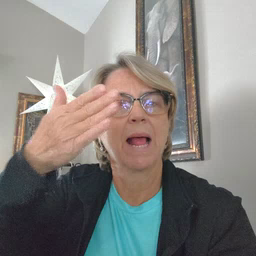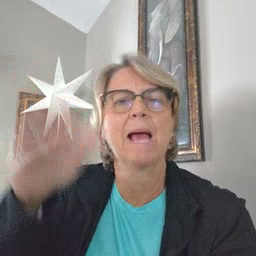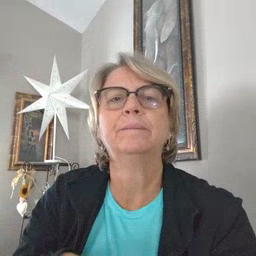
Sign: flag